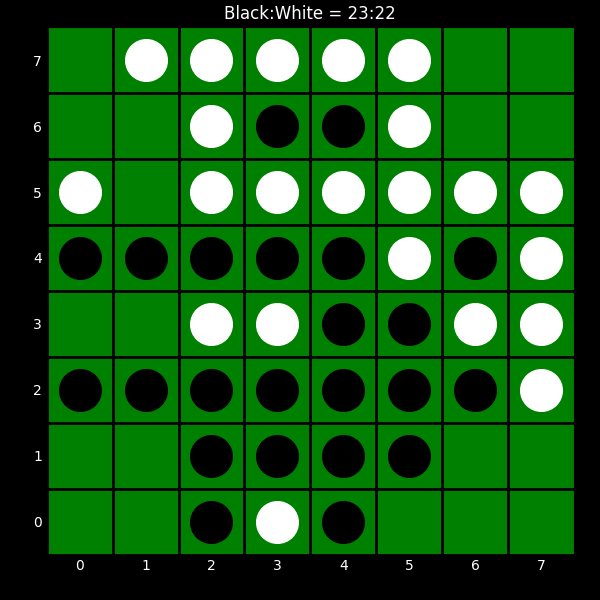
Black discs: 23
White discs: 22